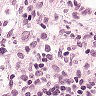
Metastatic tissue present: no